Field crop: maize
Growth stage: 1
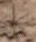
Species: salsola